Question: I have seen several applications that explain features to the user when they first use it or bring new features to their attention after an upgrade. This kind of documentation appears directly within the app and in the midst of the user's flow, e.g. by laying a speech bubble over the UI which points to the button or any other element. Usually it appears once and never again.

Unfortunately I don't know how to call this approach, which makes it hard to even google about it. It seems to be a quite modern UX approach.
I am wondering what architectural or design patterns are used or whether there are any notable libraries to implement that. The issue I am trying to address is that this is a cross-cutting thing which creeps into any place and any time in the work flows - and yet you want to keep this whole concern out of the "actual" functionality.
For example, the user might request a page in an MVC webapp. The controller fetches data, executes actions and serves a view. On that view is a new tab. The user has not ever seen this and you want to display a friendly message "click here to...". This means that in some place, probably in the controller, you must detect that this feature has not been explained to the user yet - you load a message from a bundle and send it to the view. The view renders a speech bubble in addition to the tab. This logic has nothing to do with the actual functionality. Ideally you can keep it out of the controller as well as the view.
I was thinking whether an Aspect-Oriented-Programming approach could help.
Is there any blog, library, established patterns?
Similar considerations can apply for collecting feature usage statistics or for adding a user feedback channel in various places.
I finally got an answer point to exactly what I was looking for. Since finding a term for it was the main issue, I am adding some of the keywords found in Shahrokh's answer so as to help future readers find this Q&A: This thing can be called an introduction, step-by-step guide, page guide, or a guided website tour for first-time users; the answer features intro.js, aSimpleTourPlugin, pageguide.js, joyride, Codrops, Bootstro.js, jQuery SiteTour, jQuery Tourbus, Trip.js, and Crumble.
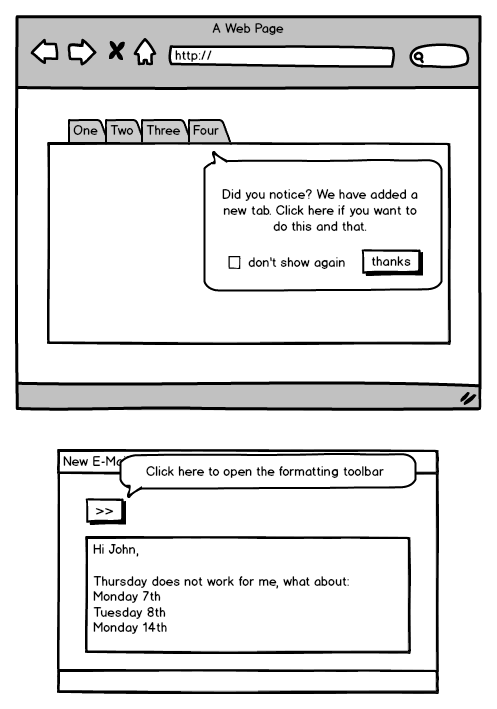
Answer: List of or for your web page is <URL>.